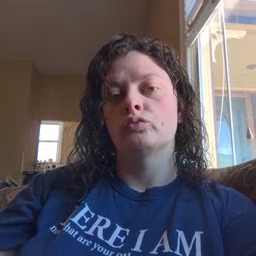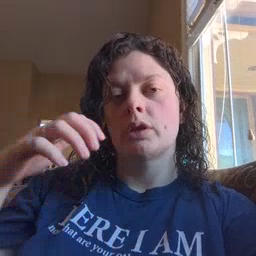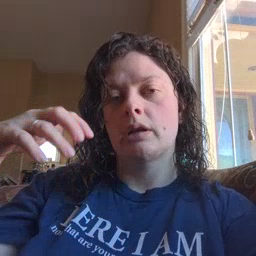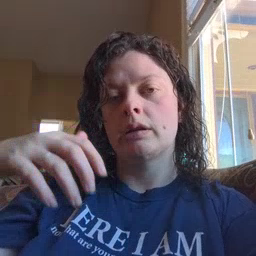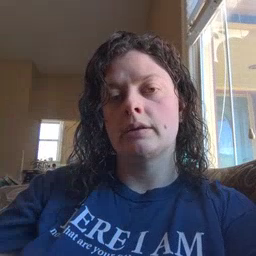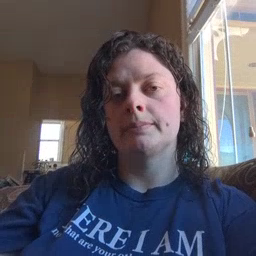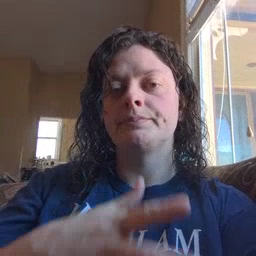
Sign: rain